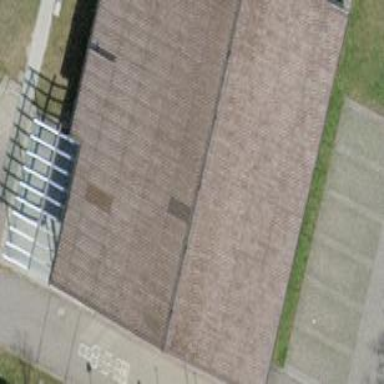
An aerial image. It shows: School building.